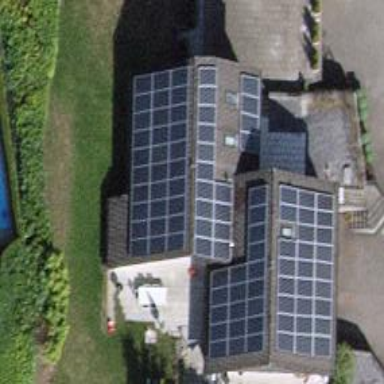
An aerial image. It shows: Solar power generator with photovoltaic panels.